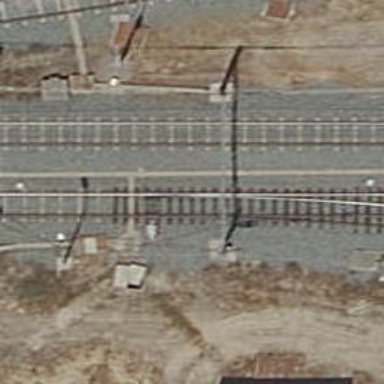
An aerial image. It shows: Railway switch.